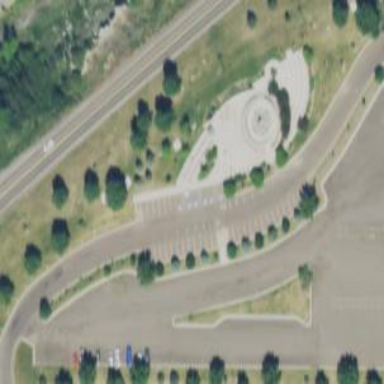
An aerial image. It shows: Pedestrian road leading to historic war memorial.